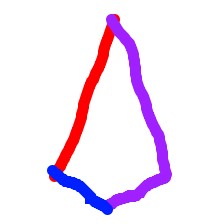
Shape: kite